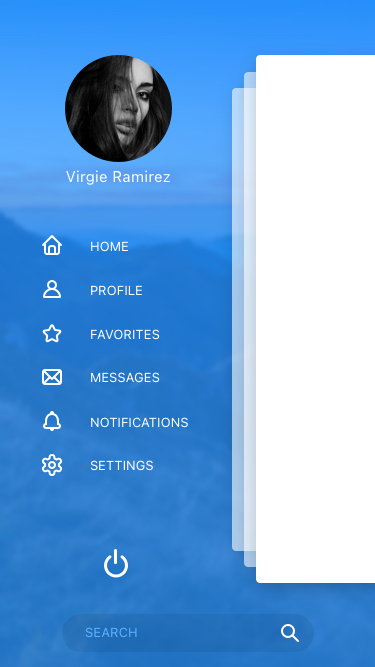
Text in this UI design:
Settings
Notifications
Messages
Favorites
Profile
Home
Search
Virgie Ramirez